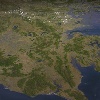
Label: land